Question: I would like to have effect similar to the one below. Of course best KISS, without tons of JS, etc.
Possible? Would be glad to see some working demo. Best for Twitter Bootstrap 2.3.
For now I have tried with append:
'''
$ ->
$('#ajax_search_input').append('#danger")
'''
<URL> regarding adding of icon. Can it be generalized to badge?

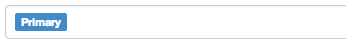
Answer: You do not need javascript to accomplish this - you can use absolute positioning to make it appear as if the label is inside of the input. Simple demo below:
<URL>
'''
.label-danger {
position: absolute;
left: 3px;
top: 5px;
}
'''
Edit - to expand on this, you cannot have any additional elements inside of an 'input'. This is one reason why the 'button' element is often used instead of 'input[type="button"]'.